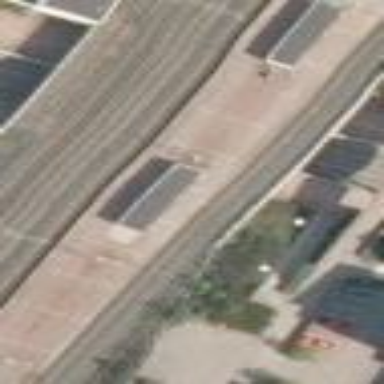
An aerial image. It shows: Paved platform for public transport at railway station.